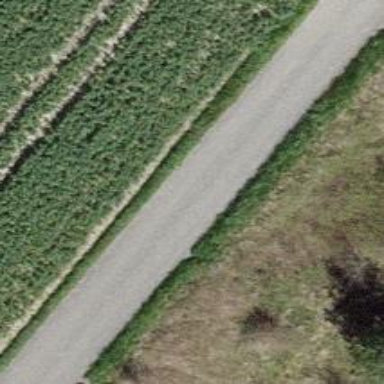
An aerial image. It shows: Unclassified road with asphalt surface.